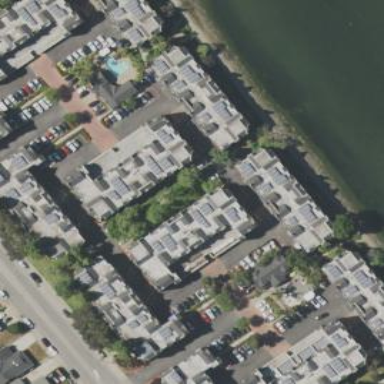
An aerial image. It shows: Residential area with apartments.